Question: I have got a EXC_BAD_ACCESS error while dismissing a view controller on device.
But strangely this does not happen in simulator.
The Question: I am using the Instruments and NSZombies enabled and here is the report at the error. I am not getting heads and tails out of it. I understand that this shows the ref Count +es and -es. But where is my code that generated this error? All I see is that the responsible caller are 'UIVIew's, 'CATransaction's, where is my code?
'''
Thread 0:
0 libsystem_kernel.dylib 0x00000001923d5cc0 mach_msg_trap + 8
1 CoreFoundation 0x0000000185992ca8 __CFRunLoopServiceMachPort + 180
2 CoreFoundation 0x0000000185990e9c __CFRunLoopRun + 932
3 CoreFoundation 0x00000001858d1b34 CFRunLoopRunSpecific + 448
4 itunesstored 0x00000001000bfe14 0x1000b0000 + 65044
5 libdyld.dylib 0x00000001922f3a9c start + 0
Thread 1:
0 libsystem_kernel.dylib 0x00000001923d5ac8 kevent64 + 8
1 libdispatch.dylib 0x00000001922d9d74 _dispatch_mgr_thread + 48
Thread 2 name: com.apple.NSURLConnectionLoader
Thread 2:
0 libsystem_kernel.dylib 0x00000001923d5cc0 mach_msg_trap + 8
1 CoreFoundation 0x0000000185992ca8 __CFRunLoopServiceMachPort + 180
2 CoreFoundation 0x0000000185990e38 __CFRunLoopRun + 832
3 CoreFoundation 0x00000001858d1b34 CFRunLoopRunSpecific + 448
4 Foundation 0x00000001864be7f8 +[NSURLConnection(Loader) _resourceLoadLoop:] + 344
5 Foundation 0x000000018654c76c __NSThread__main__ + 996
6 libsystem_pthread.dylib 0x00000001924701ac _pthread_body + 164
7 libsystem_pthread.dylib 0x0000000192470104 _pthread_start + 136
8 libsystem_pthread.dylib 0x000000019246d7ac thread_start + 0
Thread 3 name: com.apple.CFSocket.private
Thread 3:
0 libsystem_kernel.dylib 0x00000001923ee76c select$DARWIN_EXTSN + 8
1 libsystem_pthread.dylib 0x00000001924701ac _pthread_body + 164
2 libsystem_pthread.dylib 0x0000000192470104 _pthread_start + 136
3 libsystem_pthread.dylib 0x000000019246d7ac thread_start + 0
Thread 4:
0 libsystem_kernel.dylib 0x00000001923ee394 __psynch_cvwait + 8
1 MobileSystemServices 0x000000018bc8d53c MOXPCTransportReceiveMessage + 268 2 MobileInstallation 0x000000018bc48900 perform_command + 280
3 MobileInstallation 0x000000018bc491e8 MobileInstallationLookup + 388
4 itunesstored 0x00000001000e985c 0x1000b0000 + 235612
5 libdispatch.dylib 0x00000001922d841c _dispatch_call_block_and_release + 20
6 libdispatch.dylib 0x00000001922d83dc _dispatch_client_callout + 12
7 libdispatch.dylib 0x00000001922df3f8 _dispatch_root_queue_drain + 396
8 libdispatch.dylib 0x00000001922df634 _dispatch_worker_thread2 + 72
9 libsystem_pthread.dylib 0x000000019246d914 _pthread_wqthread + 352
10 libsystem_pthread.dylib 0x000000019246d7a4 start_wqthread + 0
Thread 5:
0 libsystem_kernel.dylib 0x00000001923eee74 __workq_kernreturn + 8
1 libsystem_pthread.dylib 0x000000019246d7a4 start_wqthread + 0
Thread 6:
0 libsystem_kernel.dylib 0x00000001923d5cc0 mach_msg_trap + 8
1 CoreFoundation 0x0000000185992ca8 __CFRunLoopServiceMachPort + 180
2 CoreFoundation 0x0000000185990e38 __CFRunLoopRun + 832
3 CoreFoundation 0x00000001858d1b34 CFRunLoopRunSpecific + 448
4 iTunesStore 0x00000001903c2a58 -[ISOperation runRunLoopUntilStopped] + 200
5 iTunesStore 0x00000001903c9f84 -[ISURLOperation _runRequestWithURL:] + 1256
6 iTunesStore 0x00000001903c9a30 -[ISURLOperation _run] + 428
7 iTunesStore 0x00000001903c5588 -[ISURLOperation run] + 328
8 iTunesStore 0x00000001903d2324 -[ISStoreURLOperation _runURLOperation] + 696
9 iTunesStore 0x00000001903d0b68 -[ISStoreURLOperation run] + 568
10 iTunesStore 0x00000001903c4214 -[ISOperation _main:] + 304
11 iTunesStore 0x00000001903c35cc -[ISOperation main] + 548
12 iTunesStore 0x00000001903c2b94 -[ISOperation runSubOperation:returningError:] + 220
13 iTunesStore 0x00000001903ce928 -[ISLoadURLBagOperation run] + 884
14 iTunesStore 0x00000001903c4214 -[ISOperation _main:] + 304
15 iTunesStore 0x00000001903c35cc -[ISOperation main] + 548
16 iTunesStore 0x00000001903c2b94 -[ISOperation runSubOperation:returningError:] + 220
17 iTunesStore 0x00000001903d1f74 -[ISStoreURLOperation _resolvedURLInBagContext:URLBag:] + 104
18 iTunesStore 0x00000001903d20e4 -[ISStoreURLOperation _runURLOperation] + 120
19 iTunesStore 0x00000001903d0b68 -[ISStoreURLOperation run] + 568
20 iTunesStore 0x00000001903c4214 -[ISOperation _main:] + 304
21 iTunesStore 0x00000001903c35cc -[ISOperation main] + 548
22 Foundation 0x0000000186474d34 -[__NSOperationInternal _start:] + 640
23 Foundation 0x0000000186536d78 __NSOQSchedule_f + 72
24 libdispatch.dylib 0x00000001922d83dc _dispatch_client_callout + 12
25 libdispatch.dylib 0x00000001922dd92c _dispatch_async_redirect_invoke + 148
26 libdispatch.dylib 0x00000001922d83dc _dispatch_client_callout + 12
27 libdispatch.dylib 0x00000001922df3f8 _dispatch_root_queue_drain + 396
28 libdispatch.dylib 0x00000001922df634 _dispatch_worker_thread2 + 72
29 libsystem_pthread.dylib 0x000000019246d914 _pthread_wqthread + 352
30 libsystem_pthread.dylib 0x000000019246d7a4 start_wqthread + 0
Thread 7 name: Data corruption: Malformed Mach message or kernel bug.
Thread 7 Crashed:
0 libxpc.dylib 0x0000000192488f9c _xpc_connection_mach_event + 1992
1 libdispatch.dylib 0x00000001922d84b0 _dispatch_client_callout4 + 12
2 libdispatch.dylib 0x00000001922dabdc _dispatch_mach_msg_invoke + 148
3 libdispatch.dylib 0x00000001922de698 _dispatch_queue_drain + 456
4 libdispatch.dylib 0x00000001922da620 _dispatch_mach_invoke + 104
5 libdispatch.dylib 0x00000001922dd8d0 _dispatch_async_redirect_invoke + 56
6 libdispatch.dylib 0x00000001922d83dc _dispatch_client_callout + 12
7 libdispatch.dylib 0x00000001922df3f8 _dispatch_root_queue_drain + 396
8 libdispatch.dylib 0x00000001922df634 _dispatch_worker_thread2 + 72
9 libsystem_pthread.dylib 0x000000019246d914 _pthread_wqthread + 352
10 libsystem_pthread.dylib 0x000000019246d7a4 start_wqthread + 0
Thread 8:
0 libsystem_kernel.dylib 0x00000001923ee3dc __psynch_mutexwait + 8
1 Foundation 0x000000018645b958 -[NSLock lock] + 152
2 iTunesStore 0x00000001903e7760 ISUniqueOperationLock + 228
3 iTunesStore 0x00000001903c3408 -[ISOperation main] + 96
4 iTunesStore 0x00000001903c2b94 -[ISOperation runSubOperation:returningError:] + 220
5 iTunesStore 0x00000001903cf438 -[ISOperation(ISLoadURLBagAdditions) loadURLBagWithContext:returningError:] + 112
6 itunesstored 0x00000001001046e0 0x1000b0000 + 345824
7 iTunesStore 0x00000001903c4214 -[ISOperation _main:] + 304
8 iTunesStore 0x00000001903c35cc -[ISOperation main] + 548
9 Foundation 0x0000000186474d34 -[__NSOperationInternal _start:] + 640
10 Foundation 0x0000000186536d78 __NSOQSchedule_f + 72
11 libdispatch.dylib 0x00000001922d83dc _dispatch_client_callout + 12
12 libdispatch.dylib 0x00000001922dd92c _dispatch_async_redirect_invoke + 148
13 libdispatch.dylib 0x00000001922d83dc _dispatch_client_callout + 12
14 libdispatch.dylib 0x00000001922df3f8 _dispatch_root_queue_drain + 396
15 libdispatch.dylib 0x00000001922df634 _dispatch_worker_thread2 + 72
16 libsystem_pthread.dylib 0x000000019246d914 _pthread_wqthread + 352
17 libsystem_pthread.dylib 0x000000019246d7a4 start_wqthread + 0
Thread 9:
0 libsystem_kernel.dylib 0x00000001923eee74 __workq_kernreturn + 8
1 libsystem_pthread.dylib 0x000000019246d7a4 start_wqthread + 0
Thread 10:
0 libsystem_kernel.dylib 0x00000001923eee74 __workq_kernreturn + 8
1 libsystem_pthread.dylib 0x000000019246d7a4 start_wqthread + 0
Thread 7 crashed with ARM Thread State (64-bit):
x0: 0x0000000000000036 x1: 0x0000000000000037 x2: 0x00000001924a516e x3: 0x0000000000000037
x4: 0x0000000102263bc8 x5: 0x0000000000000036 x6: 0x0000000000000000 x7: 0x0000000000000110
x8: 0x7300ae44061c0155 x9: 0x7300ae44061c0155 x10: 0x0000000102263bc8 x11: 0x0000000000000000
x12: 0x000000000000006f x13: 0x000000019239e3d1 x14: 0x000000000000005f x15: 0x000000019239be4b
x16: 0x0000000192468e90 x17: 0x0021c35bf1cc0111 x18: 0x0000000000000000 x19: 0x0000000147db6140
x20: 0x0000000147e999f0 x21: 0x0000000147e34d80 x22: 0x000000001000000c x23: 0x0000000147d8aa00
x24: 0x00000001022640e0 x25: 0x0000000147d436d0 x26: 0x0000000000020001 x27: 0x000000000000000a
x28: 0x00000001022640e0 fp: 0x0000000102263d50 lr: 0x0000000192488f9c sp: 0x0000000102263c80
pc: 0x0000000192488f9c cpsr: 0x60000000
'''
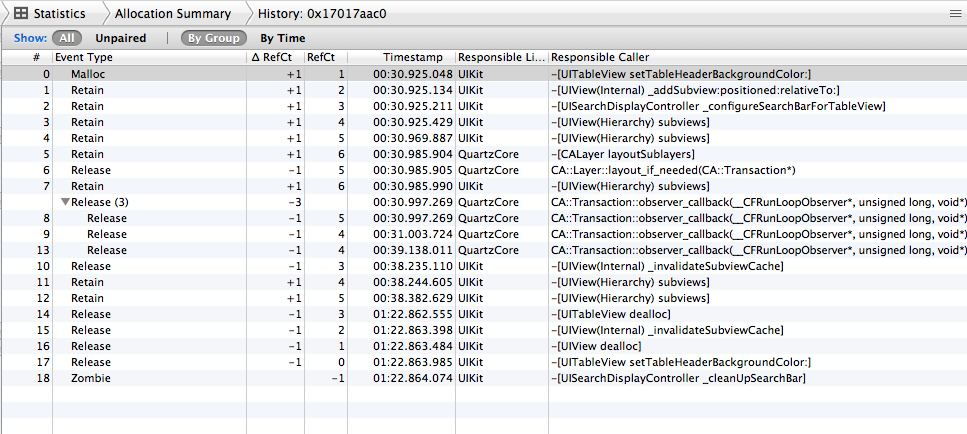
Answer: Your application is crashing with the message "Data corruption: Malformed Mach message or kernel bug". Either that means what it says (in which case the bug is most likely not yours), or (more likely IMO) you're tramping on memory you don't own. Finding memory overwrites is hard, but Apple provides tools to help you -- see <URL>.
I'd try enabling 'MallocGuardEdges' et al in the simulator and see if you crash (you can do this from Xcode in the Scheme configuration.) Alternatively, you could try enabling Guard Malloc and that might also help.